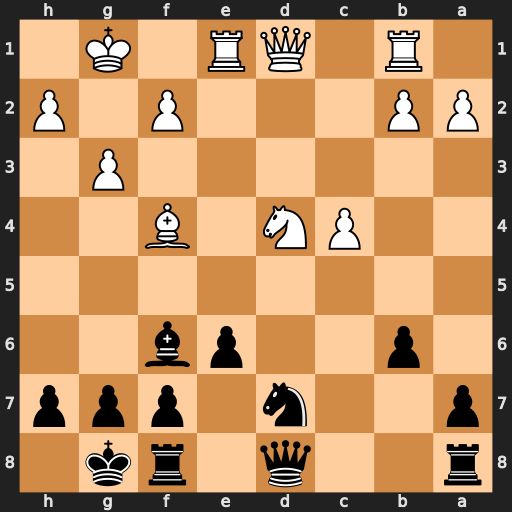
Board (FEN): r2q1rk1/p2n1ppp/1p2pb2/8/2PN1B2/6P1/PP3P1P/1R1QR1K1
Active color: b
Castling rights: -
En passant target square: -
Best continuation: e5 Ne2 exf4